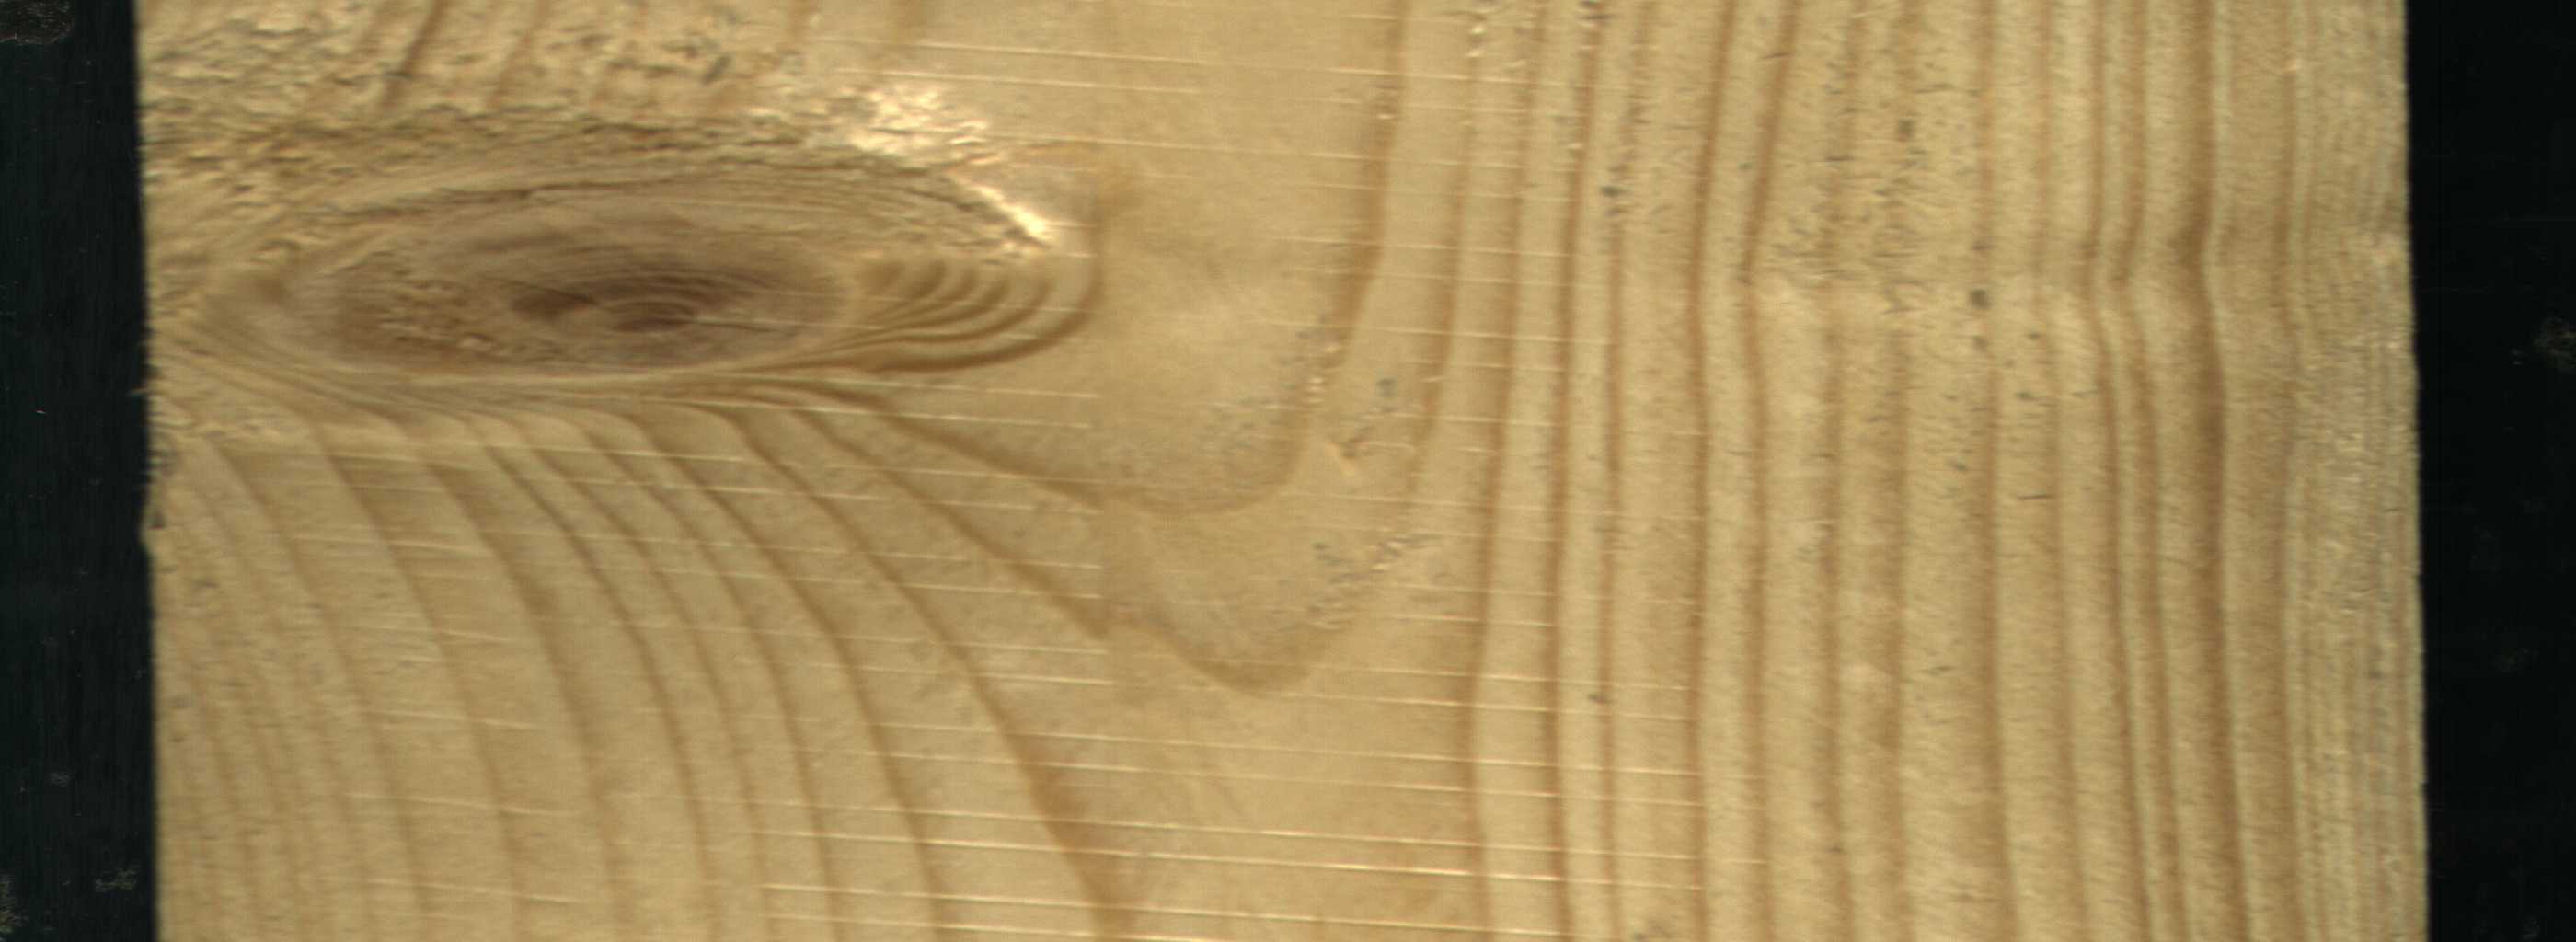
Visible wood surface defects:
Live_Knot